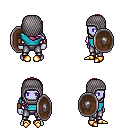
a pixel art fantasy rpg character, male body template, dark elf, purple skin, teal long-sleeve shirt, metal pants, pink right-swept hairstyle, chain hood, leather bracers, gold boots, shield, four views (front, back, left, right), 2x2 character sprite sheet, small pixel art, hard edges, no anti-aliasing